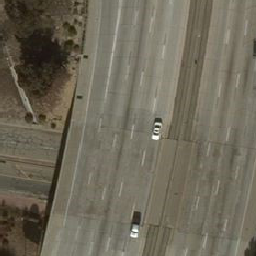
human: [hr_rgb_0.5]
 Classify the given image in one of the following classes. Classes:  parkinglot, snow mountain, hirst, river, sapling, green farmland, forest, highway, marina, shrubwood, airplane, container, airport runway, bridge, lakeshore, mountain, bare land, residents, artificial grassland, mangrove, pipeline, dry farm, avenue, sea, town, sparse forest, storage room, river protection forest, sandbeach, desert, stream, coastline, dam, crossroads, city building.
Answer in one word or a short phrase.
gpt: highway